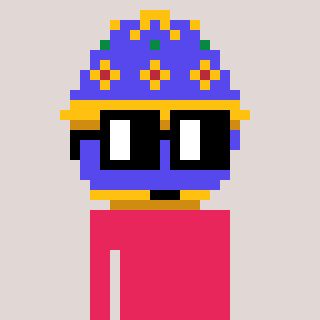
a pixel art character with square black glasses, a faberge-shaped head and a redpinkish-colored body on a warm background